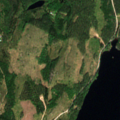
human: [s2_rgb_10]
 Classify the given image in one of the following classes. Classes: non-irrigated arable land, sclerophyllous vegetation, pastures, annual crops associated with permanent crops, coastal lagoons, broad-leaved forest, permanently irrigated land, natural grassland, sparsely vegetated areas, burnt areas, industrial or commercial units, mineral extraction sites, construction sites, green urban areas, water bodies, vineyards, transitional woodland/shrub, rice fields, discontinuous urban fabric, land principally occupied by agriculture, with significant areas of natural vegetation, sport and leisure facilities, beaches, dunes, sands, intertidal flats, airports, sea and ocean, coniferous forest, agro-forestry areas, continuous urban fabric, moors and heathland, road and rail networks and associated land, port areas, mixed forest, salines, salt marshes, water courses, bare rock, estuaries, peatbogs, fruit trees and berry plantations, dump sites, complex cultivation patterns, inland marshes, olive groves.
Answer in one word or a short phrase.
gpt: coniferous forest, mixed forest, transitional woodland/shrub, water bodies